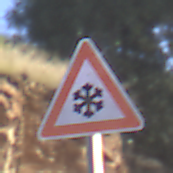
Verkehrszeichen: SchneeOderEisglaette
Umgebung: Outdoor, Nature
Tageszeit: MorningAfternoon
Wetter: Clear
Licht: Natural
Jahreszeit: NotSpecified
Kontrast: HighContrast